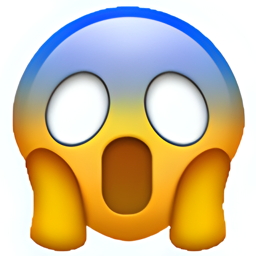
Name: face screaming in fear
Emoji: 😱
Group: Smileys & Emotion
Sub-group: face-concerned